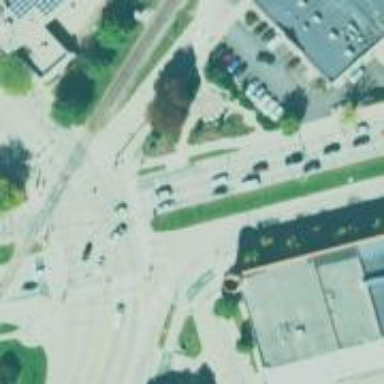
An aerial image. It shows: Crossing on the footway with zebra markings.